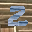
Label: 2